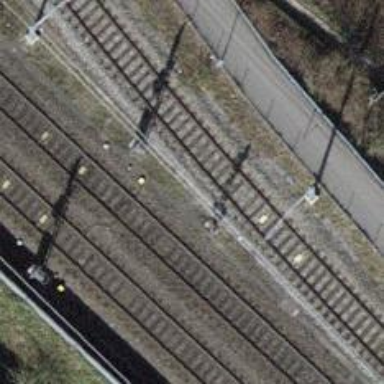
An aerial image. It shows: Railway signal.